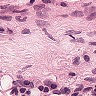
Metastatic tissue present: no